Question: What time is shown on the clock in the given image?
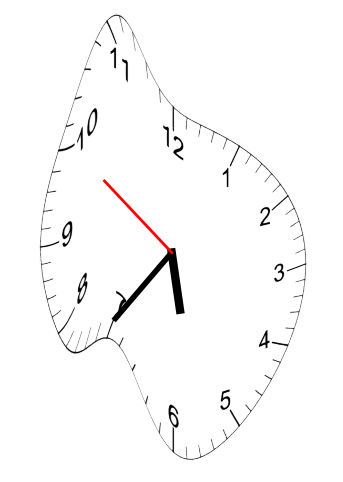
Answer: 05:35:50